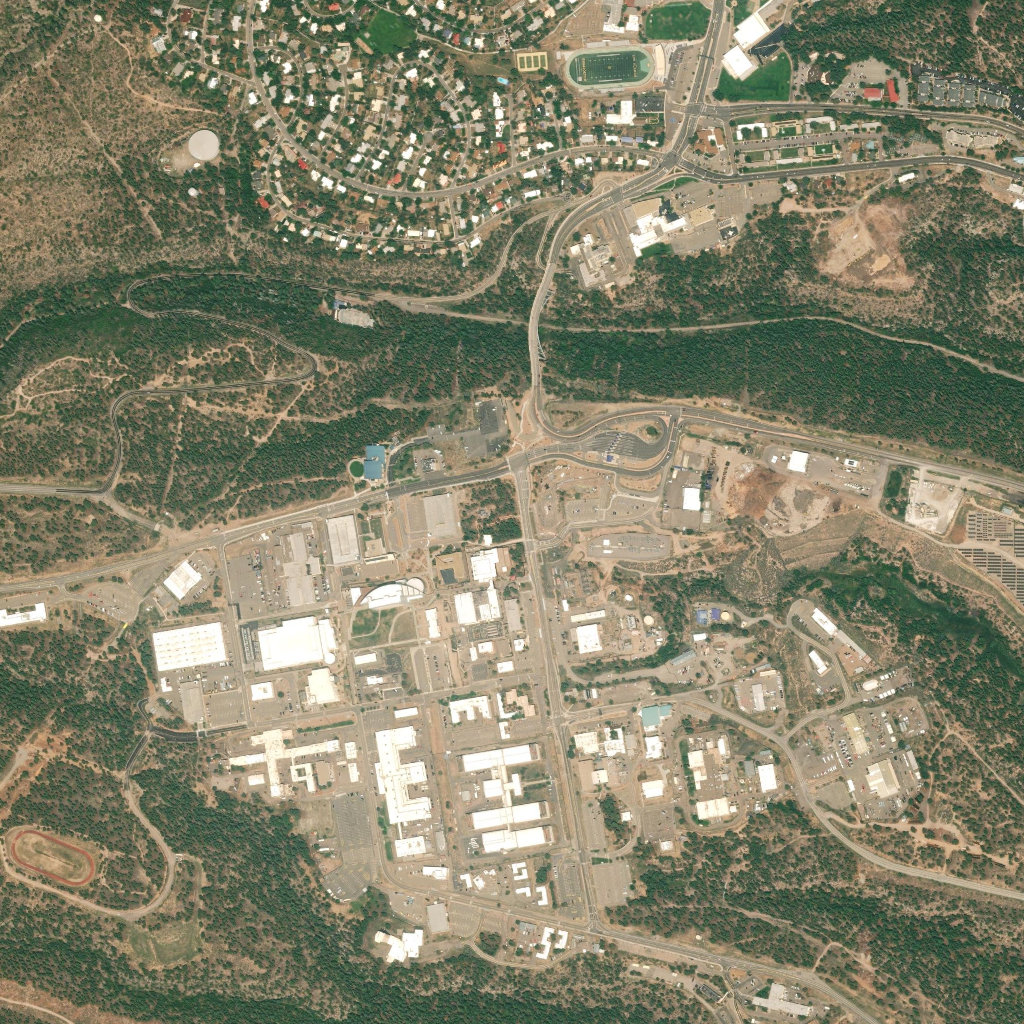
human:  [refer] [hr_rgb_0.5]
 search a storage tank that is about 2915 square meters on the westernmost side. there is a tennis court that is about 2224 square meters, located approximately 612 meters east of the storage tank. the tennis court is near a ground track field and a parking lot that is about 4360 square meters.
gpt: <box>[[17, 12, 22, 16, 0]]</box>

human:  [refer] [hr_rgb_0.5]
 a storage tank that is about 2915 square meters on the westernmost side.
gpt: <box>[[17, 12, 22, 16, 0]]</box>

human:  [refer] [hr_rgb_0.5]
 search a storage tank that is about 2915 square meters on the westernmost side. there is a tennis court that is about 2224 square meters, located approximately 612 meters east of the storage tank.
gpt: <box>[[17, 12, 22, 16, 0]]</box>

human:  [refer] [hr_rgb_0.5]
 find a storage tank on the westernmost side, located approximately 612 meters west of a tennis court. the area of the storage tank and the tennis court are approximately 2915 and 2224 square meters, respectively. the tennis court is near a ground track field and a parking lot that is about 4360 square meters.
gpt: <box>[[17, 12, 22, 16, 0]]</box>

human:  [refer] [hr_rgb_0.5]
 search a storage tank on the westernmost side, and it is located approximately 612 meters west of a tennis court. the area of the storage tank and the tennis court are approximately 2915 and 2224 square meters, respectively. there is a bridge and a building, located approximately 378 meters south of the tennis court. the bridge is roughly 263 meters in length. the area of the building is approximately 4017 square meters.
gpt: <box>[[17, 12, 22, 16, 0]]</box>